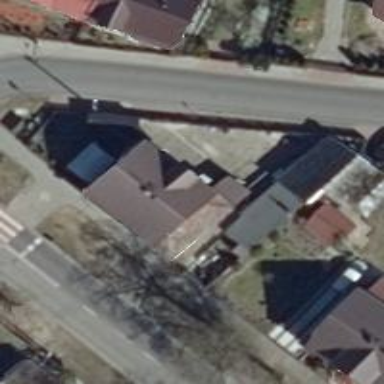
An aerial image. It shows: Residential building.